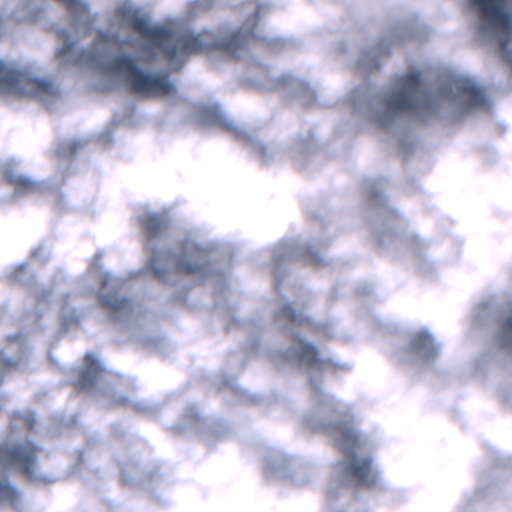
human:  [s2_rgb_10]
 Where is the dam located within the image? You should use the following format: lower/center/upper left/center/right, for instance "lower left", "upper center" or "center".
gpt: The dam is located in the center right of the image.
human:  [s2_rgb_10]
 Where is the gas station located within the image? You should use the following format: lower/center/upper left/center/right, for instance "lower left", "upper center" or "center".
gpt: The gas station is located in the upper center of the image.
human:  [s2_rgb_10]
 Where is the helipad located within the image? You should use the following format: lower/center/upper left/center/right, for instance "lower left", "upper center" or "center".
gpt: The helipad is located in the lower center of the image.
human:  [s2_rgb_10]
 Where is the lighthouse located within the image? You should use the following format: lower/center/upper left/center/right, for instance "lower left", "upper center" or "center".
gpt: The lighthouse is located in the lower center of the image.
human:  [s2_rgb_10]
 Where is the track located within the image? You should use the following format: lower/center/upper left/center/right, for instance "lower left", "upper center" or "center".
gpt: The track is located in the center of the image.
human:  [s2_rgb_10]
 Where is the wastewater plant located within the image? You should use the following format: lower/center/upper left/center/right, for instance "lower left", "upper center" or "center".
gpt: The wastewater plant is located in the center of the image.
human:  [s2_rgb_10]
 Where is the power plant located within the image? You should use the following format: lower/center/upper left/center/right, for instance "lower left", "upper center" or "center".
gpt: There is no power plant in the image.